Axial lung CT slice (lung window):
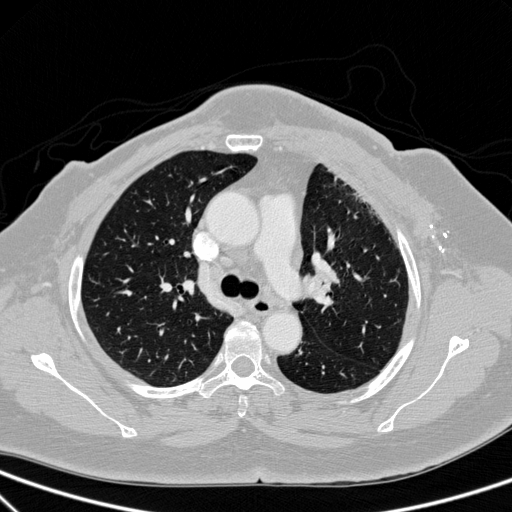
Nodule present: no